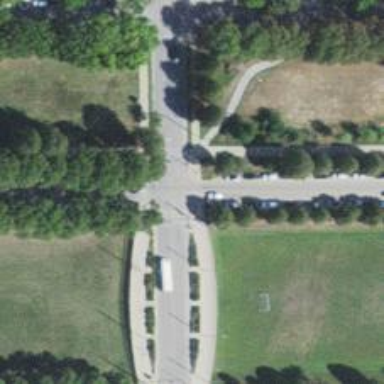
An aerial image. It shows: Footway crossing with zebra markings.